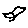
Label: bird